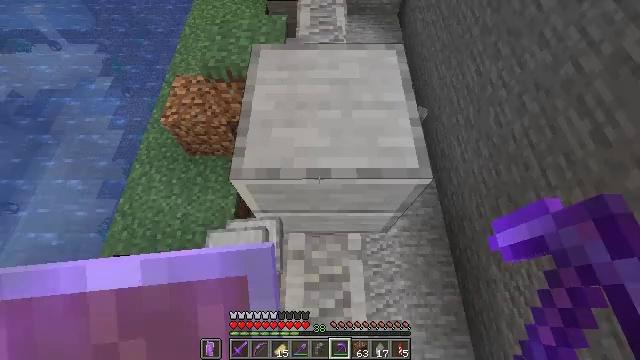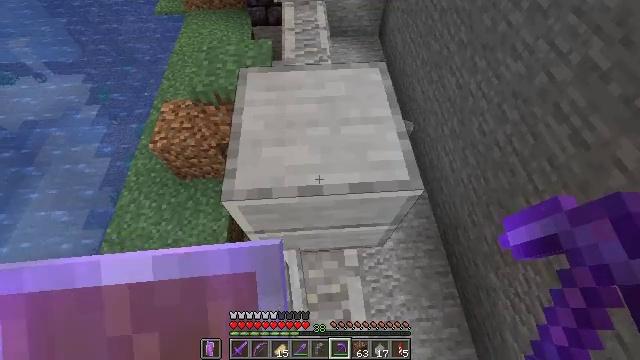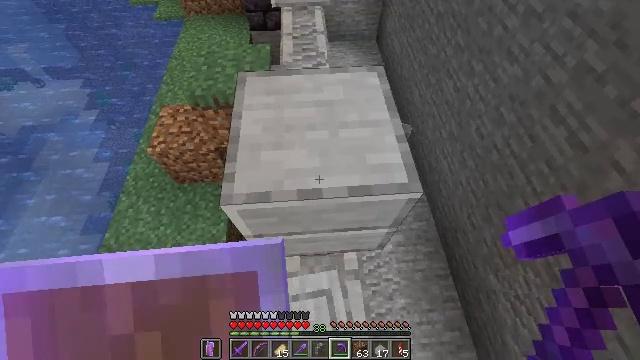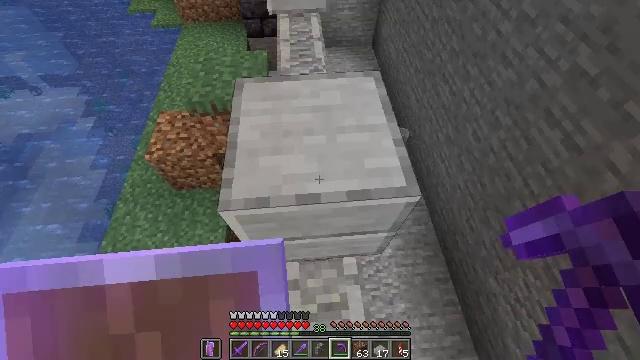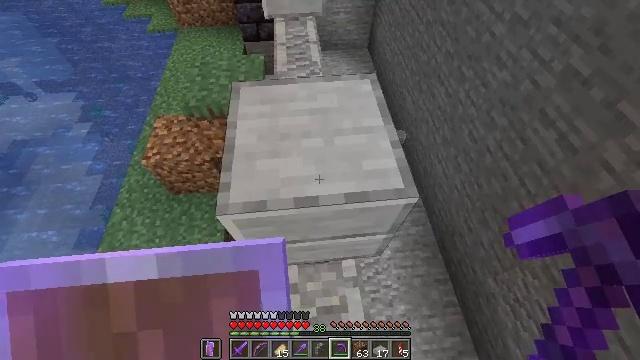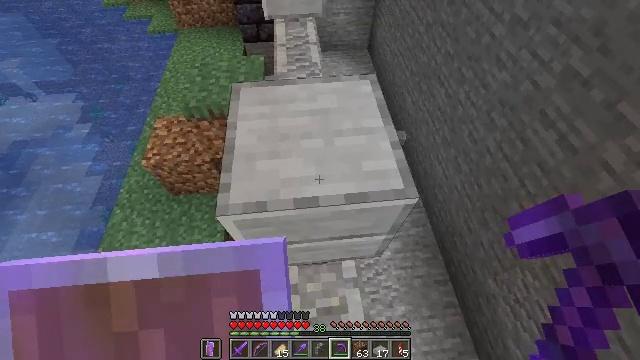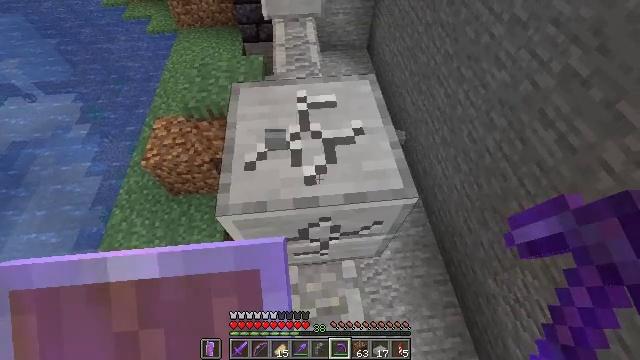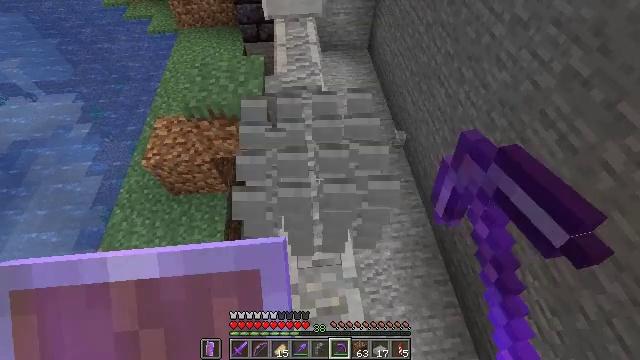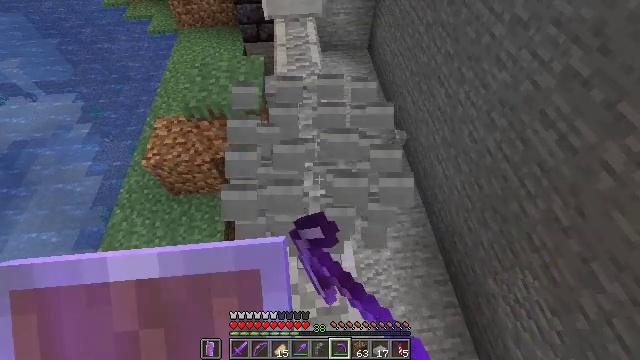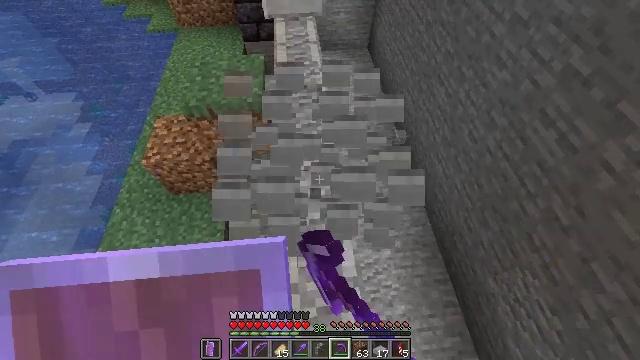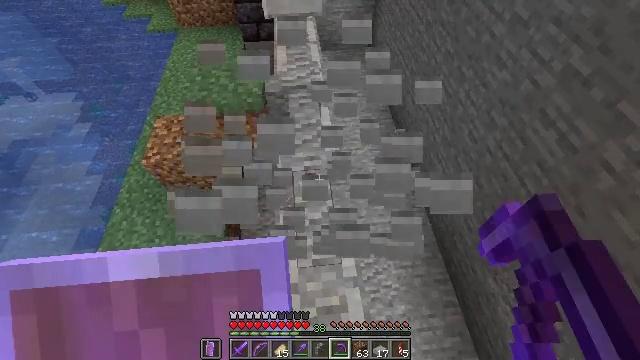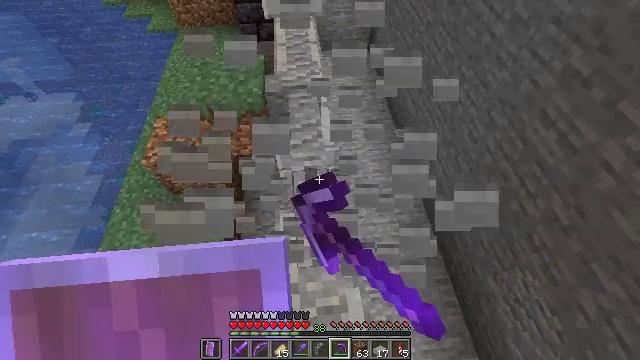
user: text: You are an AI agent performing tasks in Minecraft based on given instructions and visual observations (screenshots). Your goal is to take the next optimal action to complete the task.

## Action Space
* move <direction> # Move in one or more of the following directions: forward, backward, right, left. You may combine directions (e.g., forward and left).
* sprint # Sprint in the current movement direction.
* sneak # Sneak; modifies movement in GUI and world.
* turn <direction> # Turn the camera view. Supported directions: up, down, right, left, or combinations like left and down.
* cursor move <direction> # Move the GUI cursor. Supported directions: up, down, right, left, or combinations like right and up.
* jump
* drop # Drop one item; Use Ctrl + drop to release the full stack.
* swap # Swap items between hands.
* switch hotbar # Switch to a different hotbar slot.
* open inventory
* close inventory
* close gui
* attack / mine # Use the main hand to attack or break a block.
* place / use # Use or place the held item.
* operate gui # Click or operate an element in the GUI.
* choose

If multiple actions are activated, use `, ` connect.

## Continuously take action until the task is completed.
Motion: motion action
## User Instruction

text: Retrieve the smooth stone slab from the ground.
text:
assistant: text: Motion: turn right and up
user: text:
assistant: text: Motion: no_op
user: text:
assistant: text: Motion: turn up
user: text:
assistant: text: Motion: no_op
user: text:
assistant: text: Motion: no_op
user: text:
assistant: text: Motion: attack / mine
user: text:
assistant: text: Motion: attack / mine
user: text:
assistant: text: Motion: attack / mine
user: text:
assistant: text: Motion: attack / mine
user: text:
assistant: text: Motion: attack / mine
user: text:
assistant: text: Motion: attack / mine
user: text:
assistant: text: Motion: attack / mine